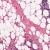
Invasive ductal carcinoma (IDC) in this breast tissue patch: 1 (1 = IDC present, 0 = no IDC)